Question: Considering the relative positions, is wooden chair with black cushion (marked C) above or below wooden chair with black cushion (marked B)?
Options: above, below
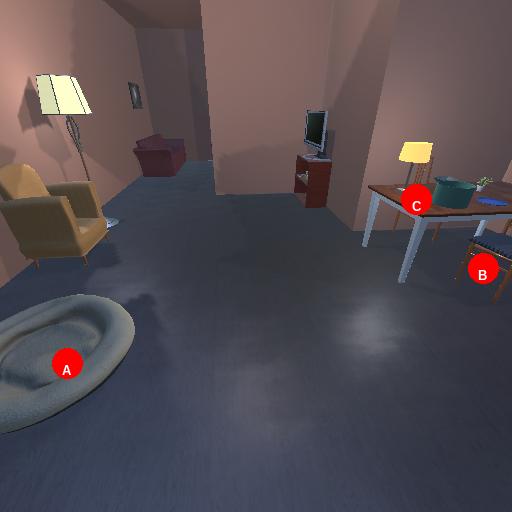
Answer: above